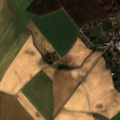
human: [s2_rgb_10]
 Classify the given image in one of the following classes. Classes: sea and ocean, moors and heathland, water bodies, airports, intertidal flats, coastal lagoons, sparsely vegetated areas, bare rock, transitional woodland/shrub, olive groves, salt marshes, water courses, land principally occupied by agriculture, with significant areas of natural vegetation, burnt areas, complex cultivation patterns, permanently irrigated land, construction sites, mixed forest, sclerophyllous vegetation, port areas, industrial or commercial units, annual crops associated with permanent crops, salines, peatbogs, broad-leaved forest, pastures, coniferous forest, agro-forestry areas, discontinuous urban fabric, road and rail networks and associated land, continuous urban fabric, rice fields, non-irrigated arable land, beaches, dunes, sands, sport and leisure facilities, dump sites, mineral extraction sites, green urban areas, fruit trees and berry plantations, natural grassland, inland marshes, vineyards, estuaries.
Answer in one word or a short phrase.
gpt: discontinuous urban fabric, non-irrigated arable land, broad-leaved forest